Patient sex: M
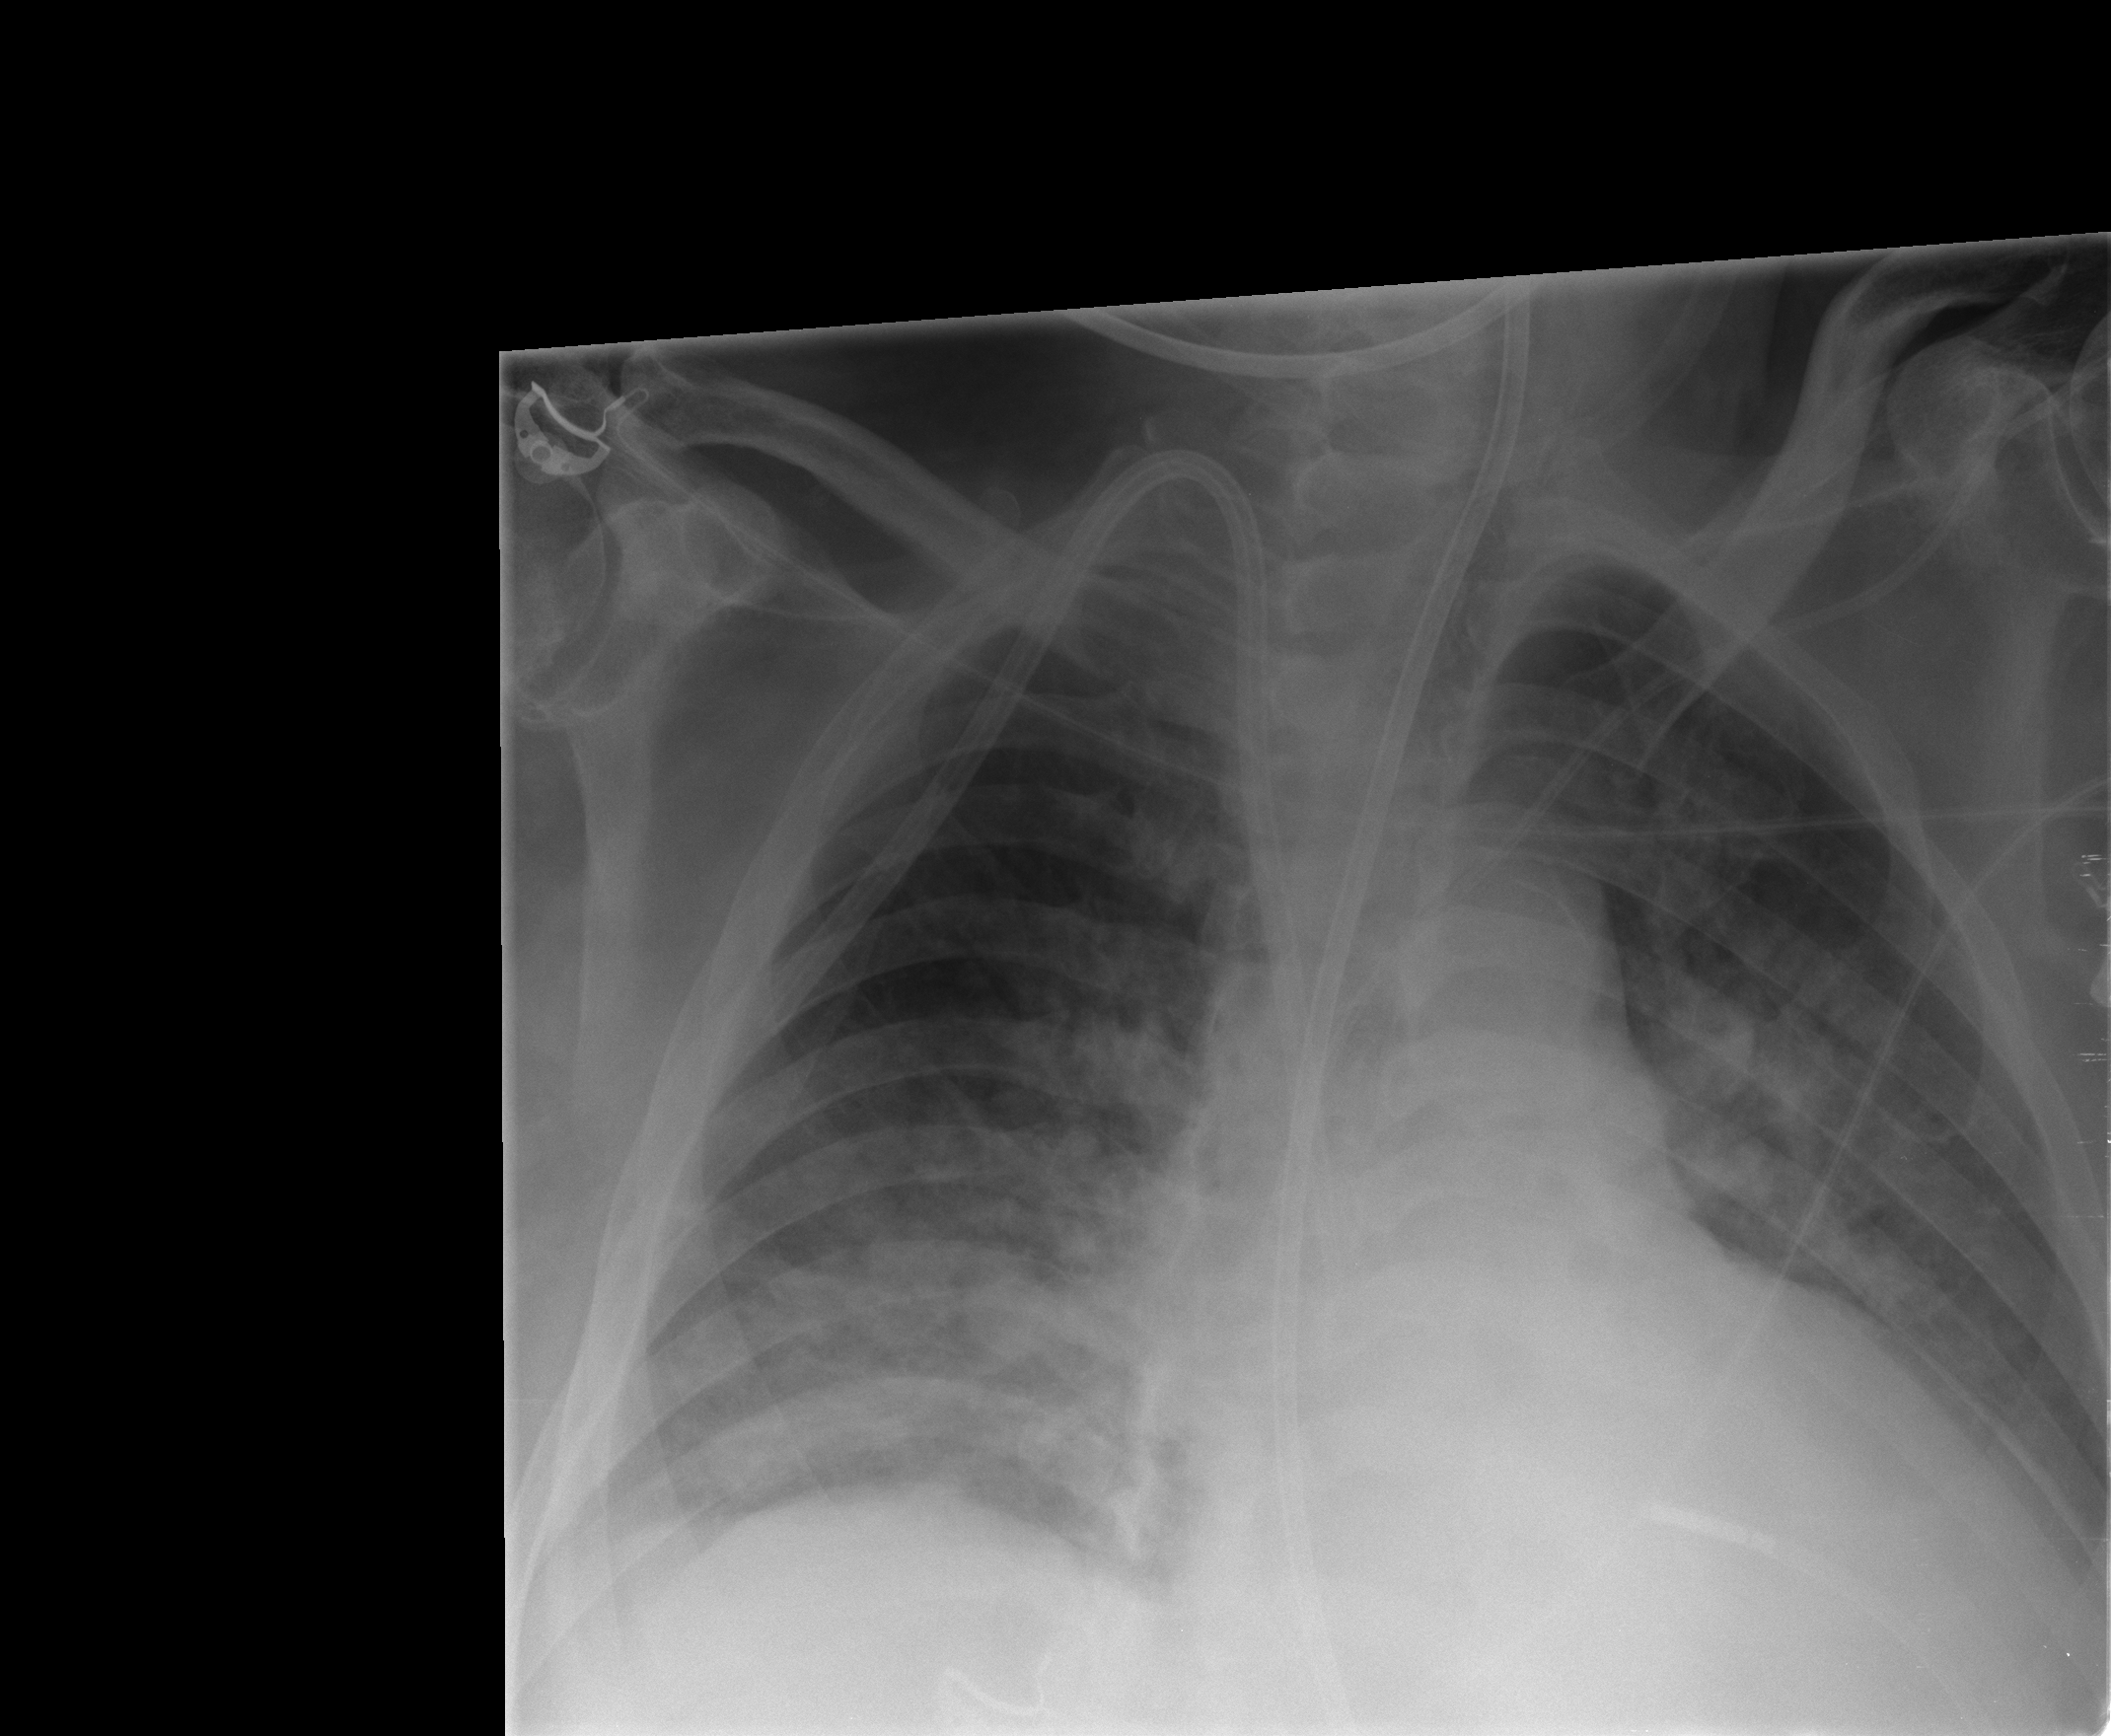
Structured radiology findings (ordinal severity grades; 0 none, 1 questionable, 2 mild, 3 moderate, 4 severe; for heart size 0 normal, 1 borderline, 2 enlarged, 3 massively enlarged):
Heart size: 0
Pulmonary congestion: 0
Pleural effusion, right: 2
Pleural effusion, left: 2
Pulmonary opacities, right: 0
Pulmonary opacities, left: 0
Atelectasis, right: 2
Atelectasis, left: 0